Current action and preconditions to check: trajectory_clear

Your task: For each precondition in the list above, predict whether it will hold at this action.

Consider the current scene as observed from the mobile robot's camera, and analyze the predicted future states of all dynamic agents (e.g., people, animals, vehicles, or any moving entities) within the NEXT SECOND.

IMPORTANT: Only answer "very likely" if you are absolutely certain—based on strong, clear evidence—that a dynamic agent will violate the precondition in the predicted future state. Do NOT answer "very likely" for unlikely, ambiguous, or low-probability risks.

Ask yourself for each precondition: Is there a high probability, with clear and convincing evidence, that the predicted future states of any dynamic agent will interfere with the predicted future state of the currently executing action within the NEXT SECOND, causing that precondition to fail?

Assess the risk level based on these predictions. Use "likely" or "very likely" if motions create a clear risk of interference.

Use "neutral" or "improbable" if agents are nearby but their predicted paths are clearly diverging or non-conflicting.

Failure Risk Categories: "very improbable", "improbable", "neutral", "likely", "very likely"

Answer Format: Output ONLY the probability_of_failure value from these categories: "very improbable", "improbable", "neutral", "likely", "very likely"

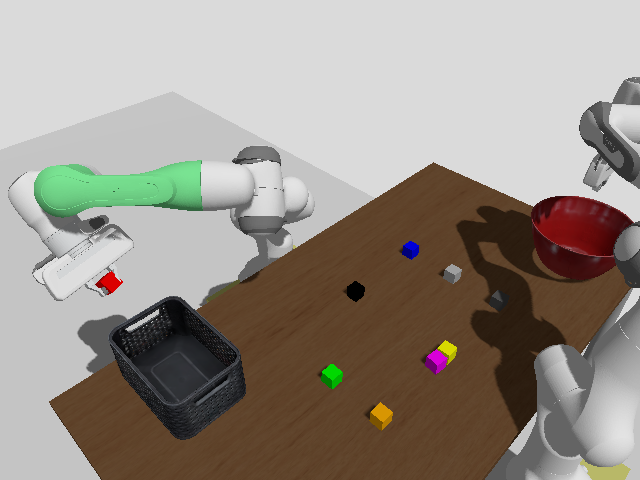

Answer: very improbable